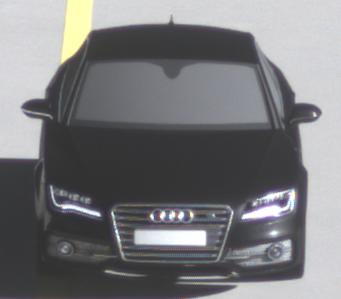
Make: Audi
Model: S7 Sportback cod
Detailed model: S7 (4G) Sportback
Model produced from: 2012/06
Model produced until: 2014/05
Doors: 5
Color: black
Road condition: dry road
Daytime: morning or afternoon
Contrast: high contrast